Question: I am trying to follow this<URL> here. I can't find the function Workbook_BeforeClose in my Mac. But can't seem to find it.
Screenshot looks like this:.
It is not in the list. How do I activate it?
Any idea how I can find it?
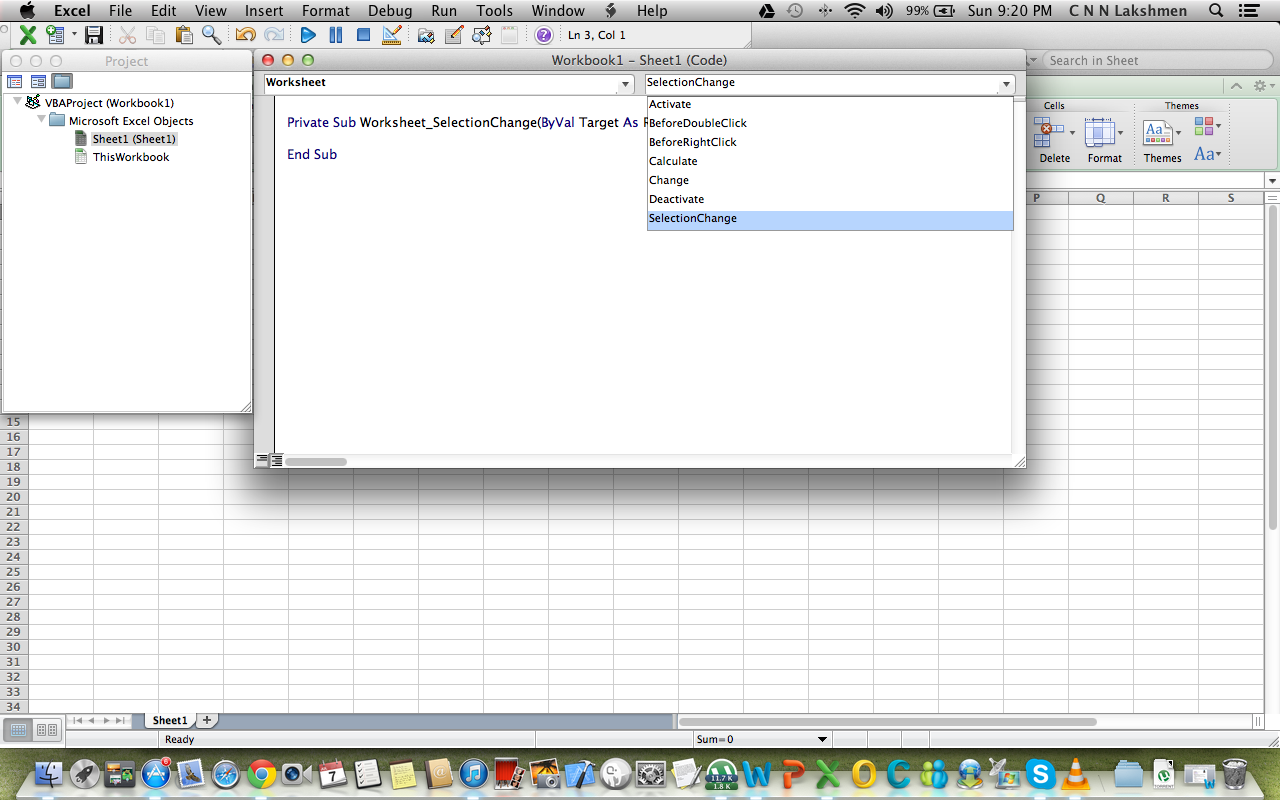
Answer: > I can't find the function Workbook_BeforeClose in my Mac
Er... That is because you are looking at the wrong place???? You have to be in the workbook module and not the worksheet module.
See screenshot